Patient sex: F
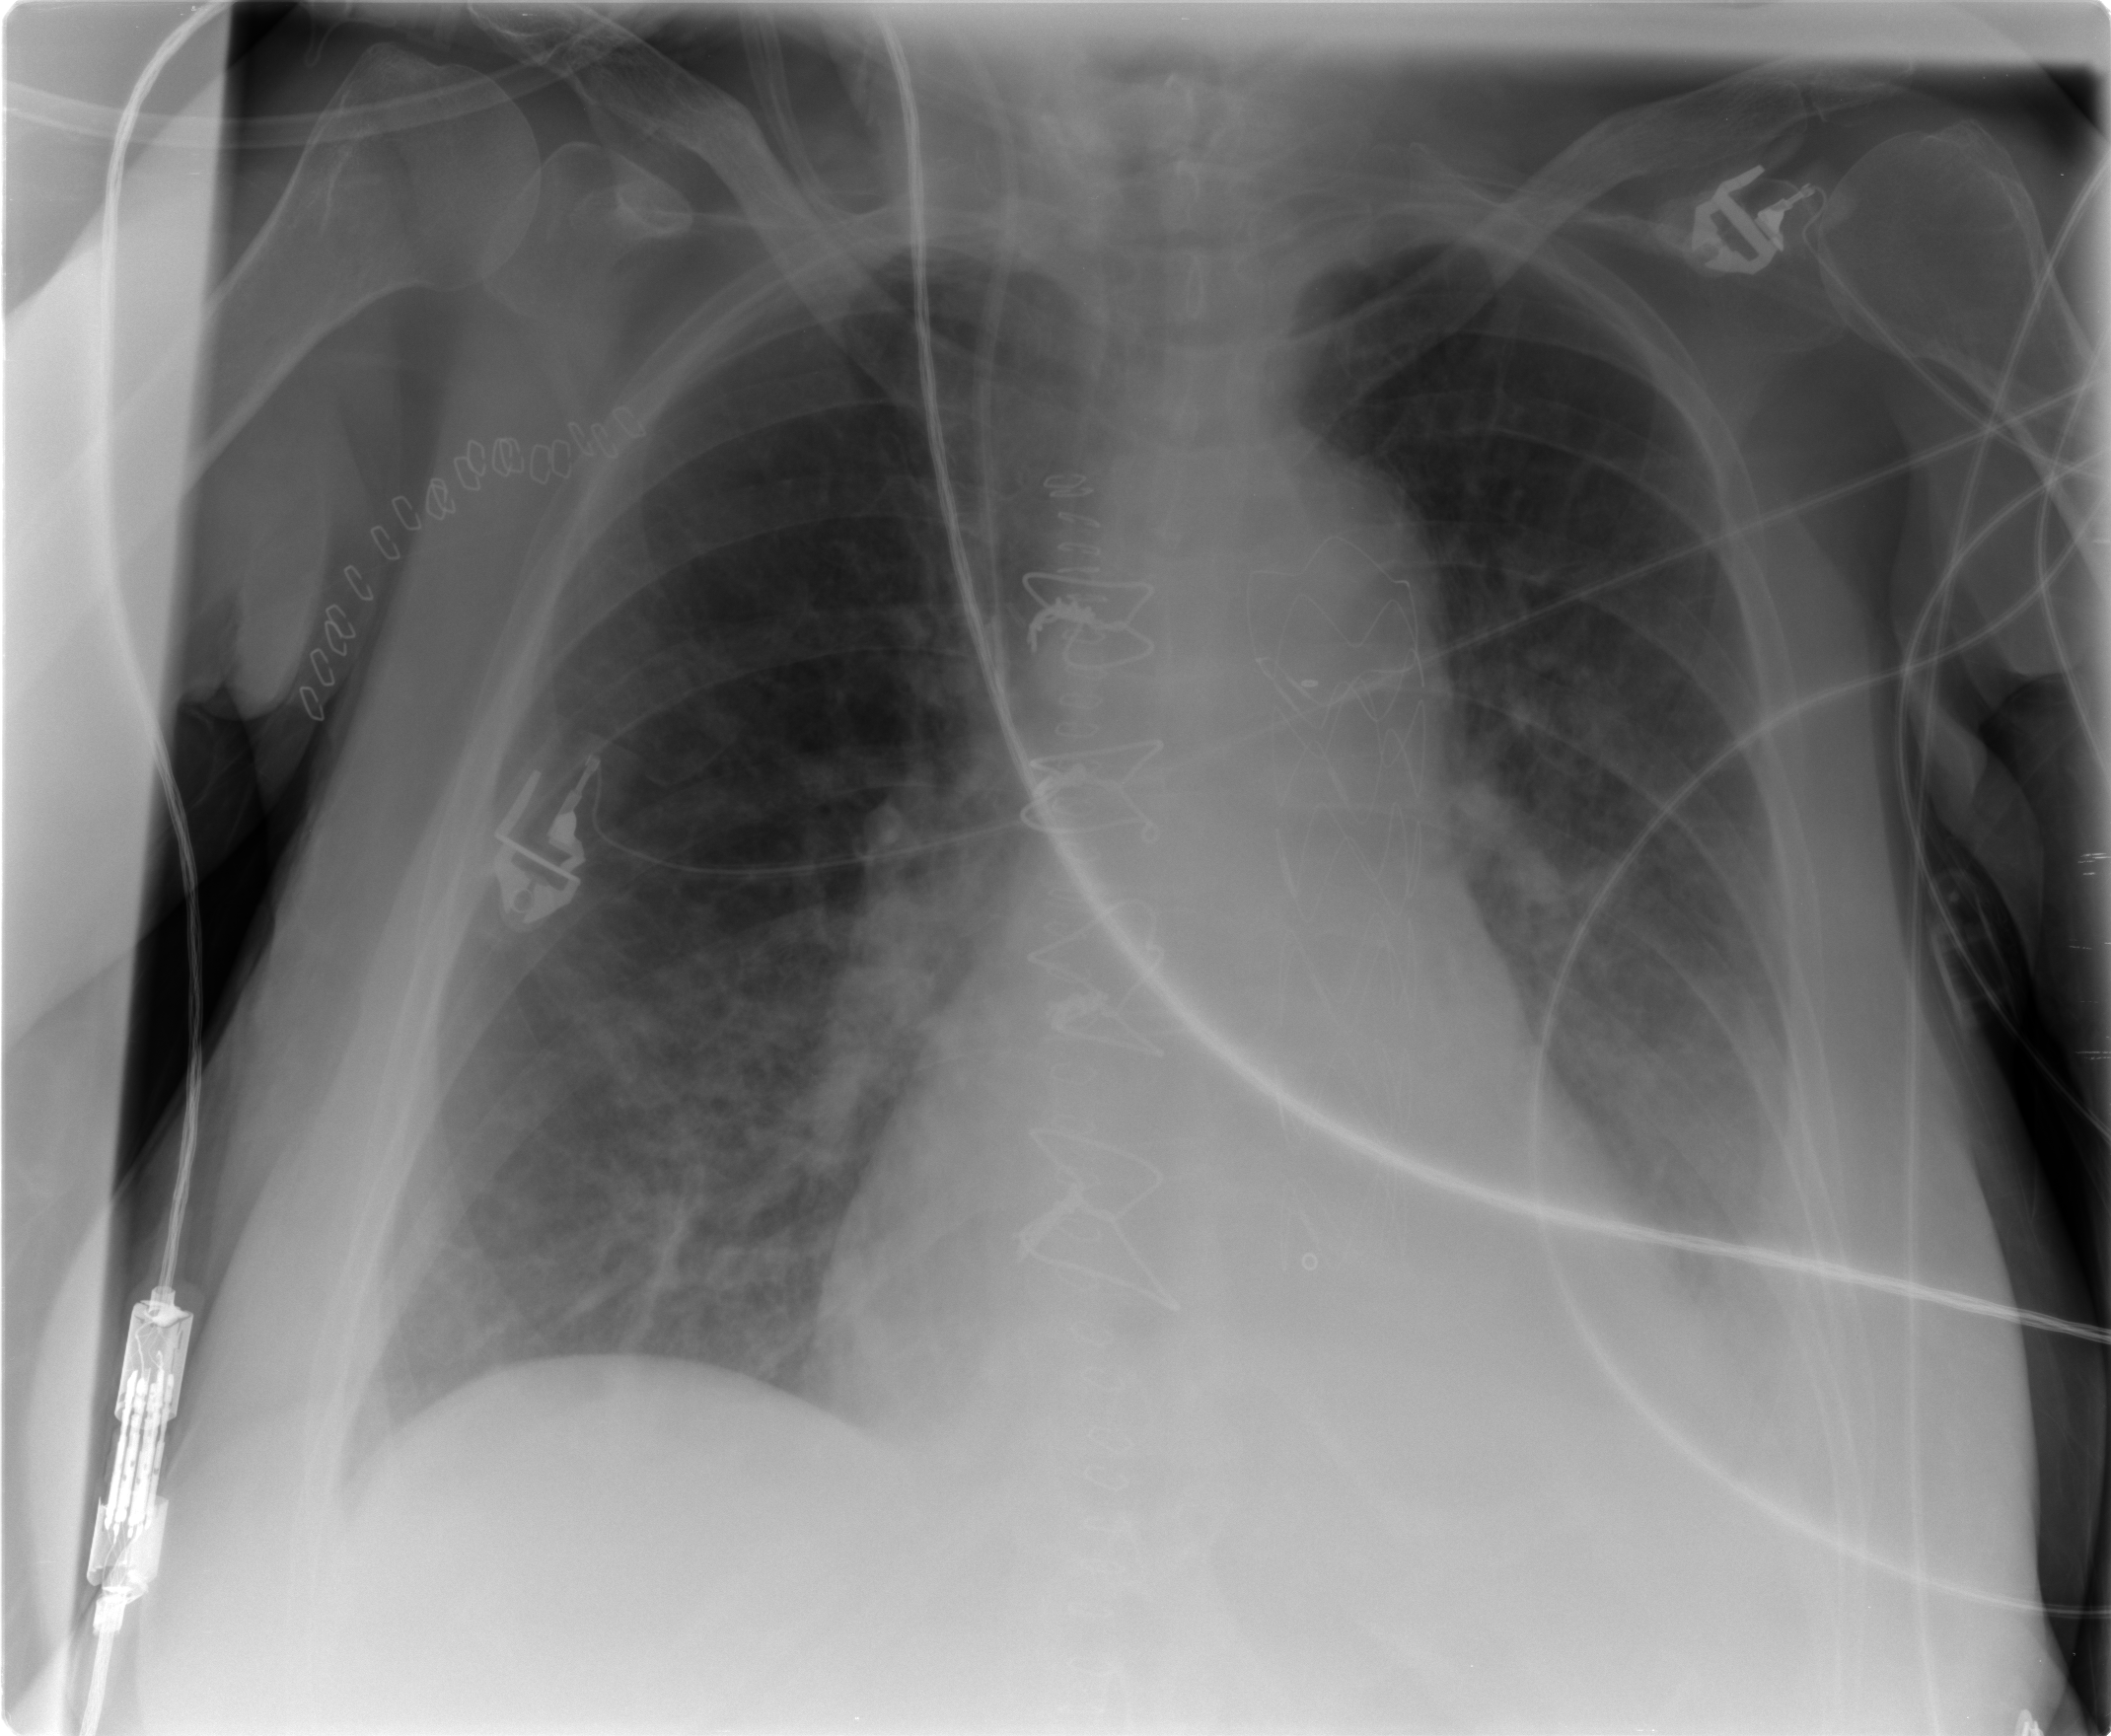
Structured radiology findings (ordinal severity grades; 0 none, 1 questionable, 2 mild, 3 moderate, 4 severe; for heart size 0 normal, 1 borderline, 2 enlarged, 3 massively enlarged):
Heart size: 2
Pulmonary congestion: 1
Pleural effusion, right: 0
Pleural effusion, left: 2
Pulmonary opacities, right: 0
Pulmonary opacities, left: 2
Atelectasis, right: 2
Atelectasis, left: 2